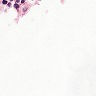
Metastatic tissue present: no